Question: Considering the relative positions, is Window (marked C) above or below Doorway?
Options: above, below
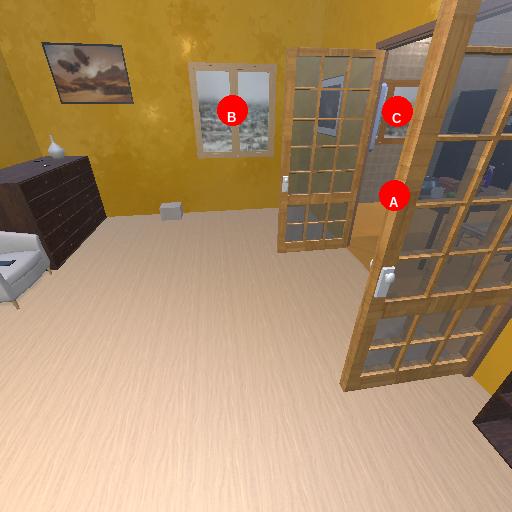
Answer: above